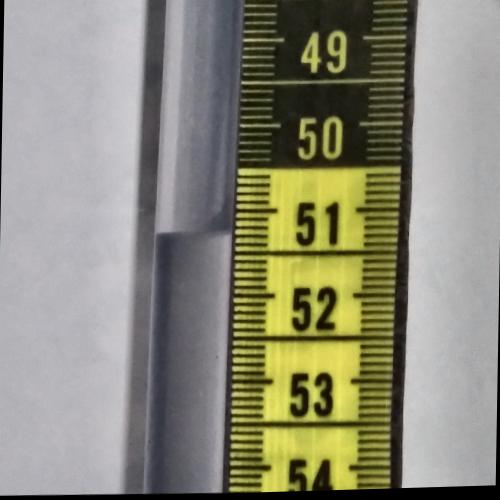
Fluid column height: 51.3 cm